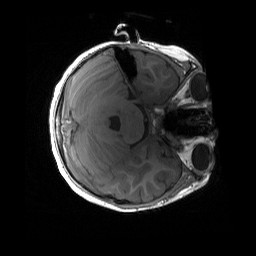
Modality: T1w
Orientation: axial
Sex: female
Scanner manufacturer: siemens
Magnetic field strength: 3 T
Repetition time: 1.9 s
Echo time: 0.00243 s